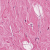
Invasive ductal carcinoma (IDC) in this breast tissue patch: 0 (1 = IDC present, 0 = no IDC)